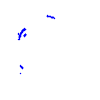
Particle: proton